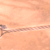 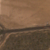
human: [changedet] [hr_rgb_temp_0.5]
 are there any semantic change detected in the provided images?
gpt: Many buildings are present in the area below the road that appears wider.